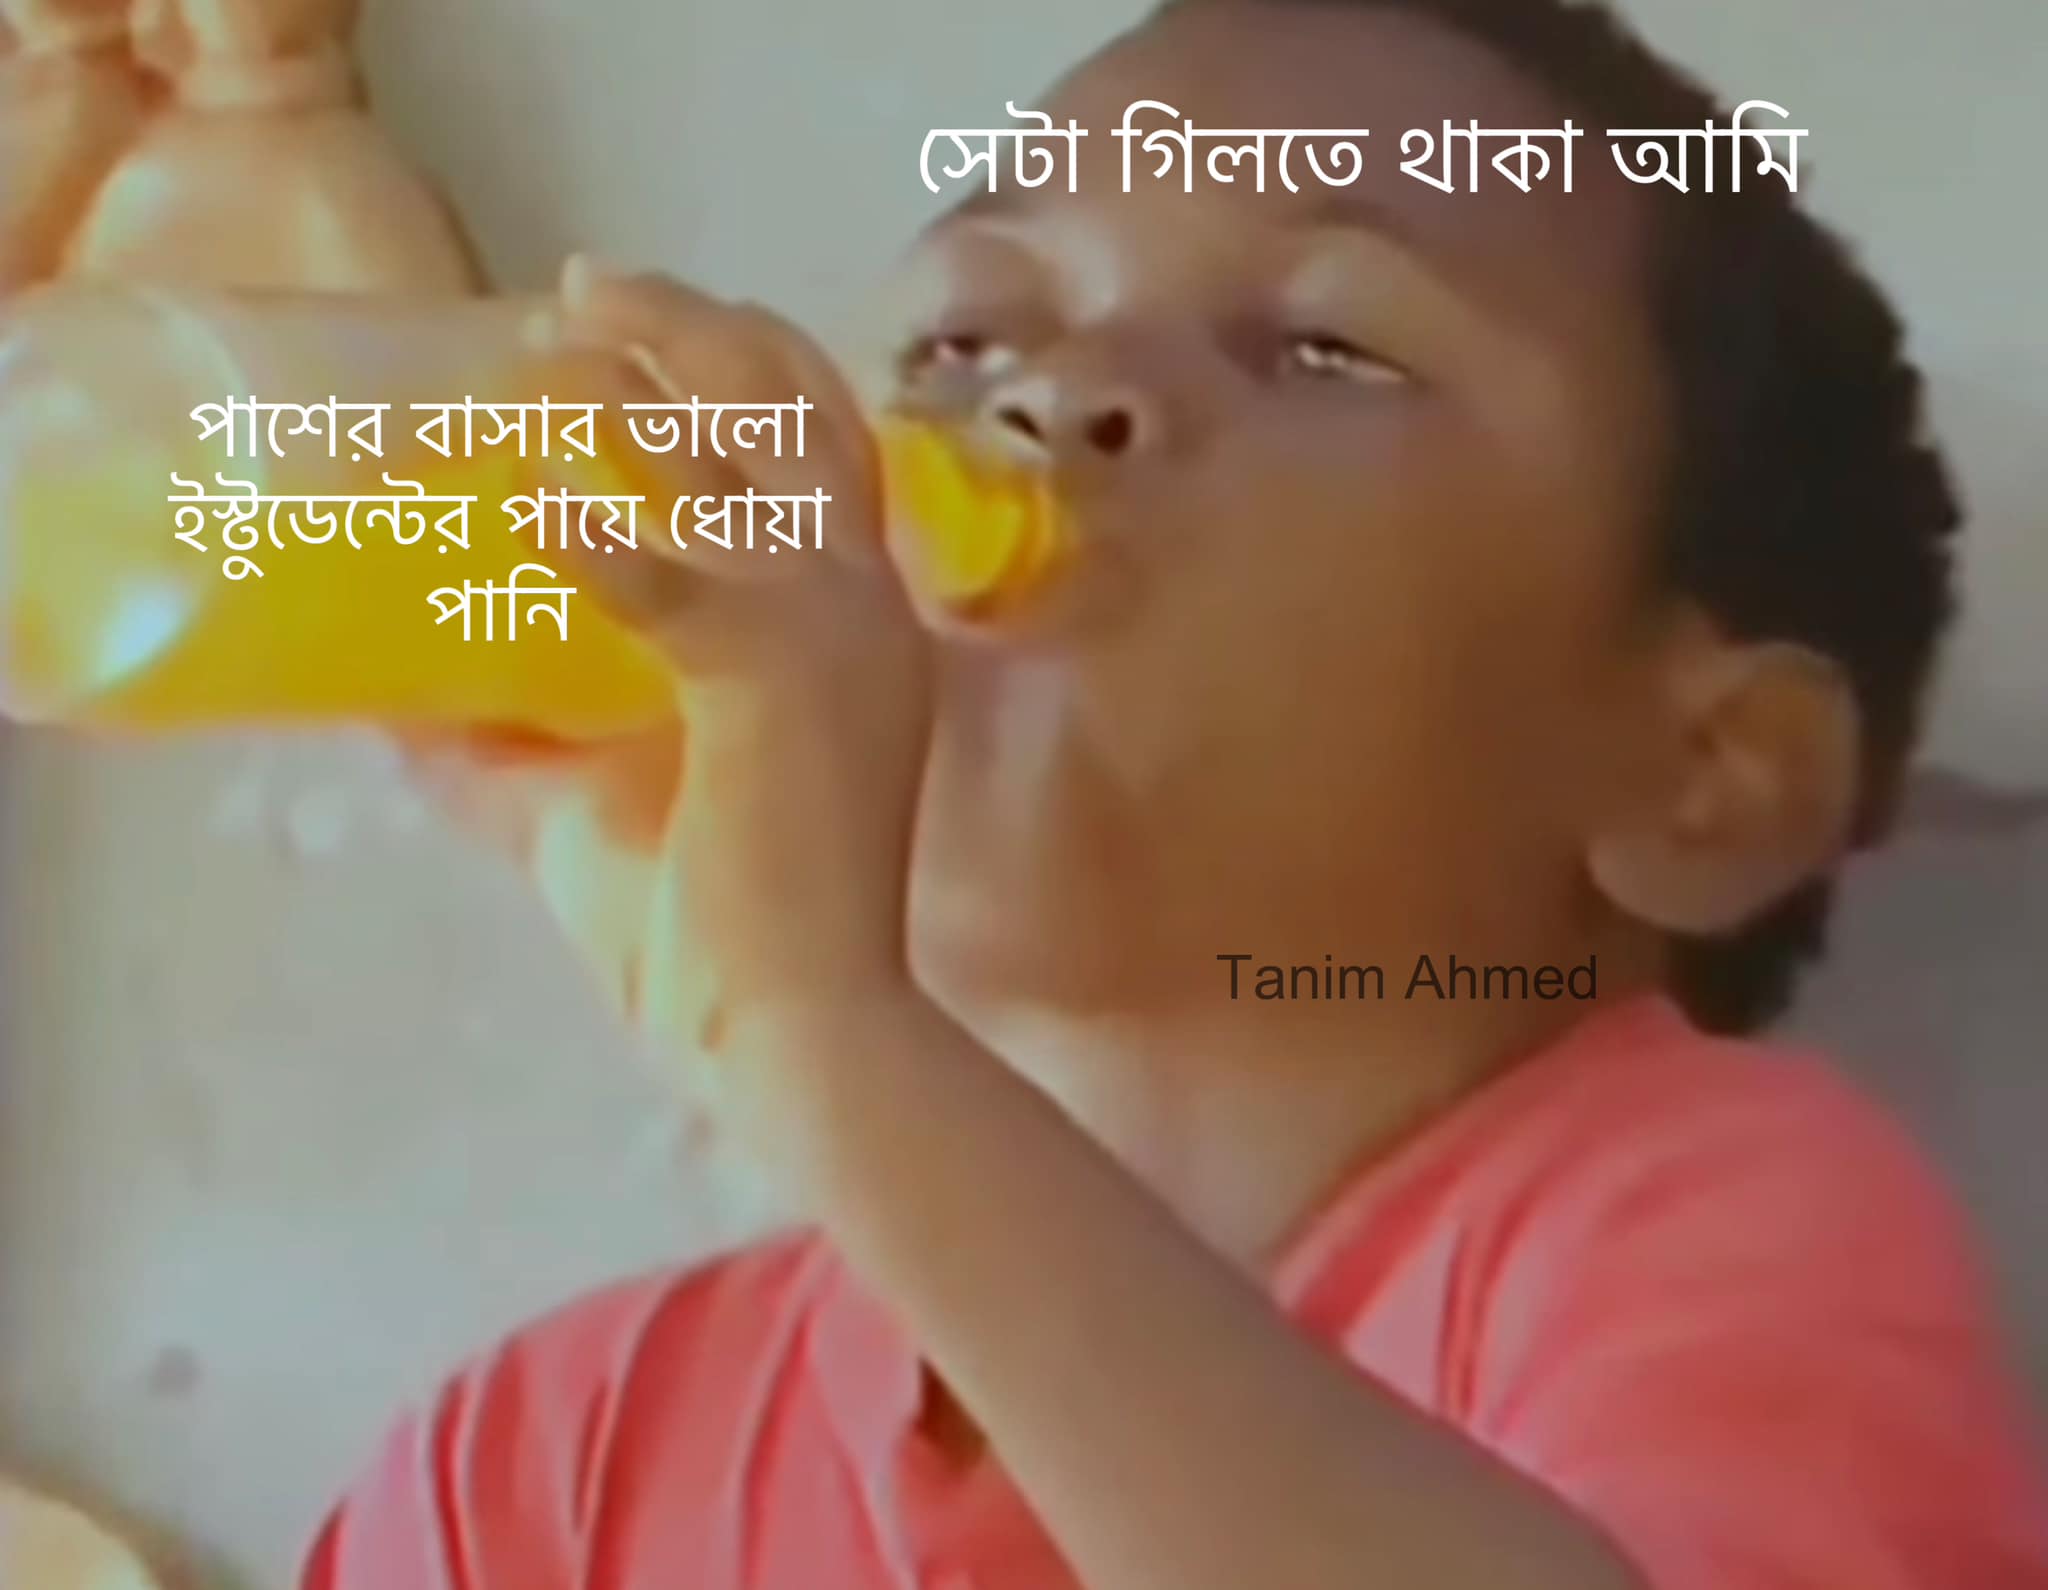
Text: পাশের বাসার ভালো ইষ্টুডেন্টের পায়ে ধোয়া পানি সেটা গিলতে থাকা আমি
Label: Non Hate